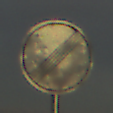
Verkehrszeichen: EndeSaemtlicherBegrenzungen
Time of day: SunriseSunset
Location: Outdoor (Nature)
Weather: PartlyCloudy
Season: Summer
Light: Natural